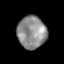
Tissue: lung
Cell type: Others
Senescence score: 0.2098
Nuclear area (px): 917
Mean DAPI intensity: 140.885